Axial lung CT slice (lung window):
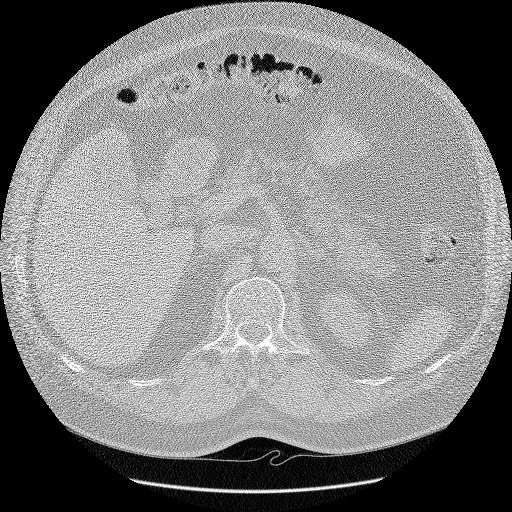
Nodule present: no